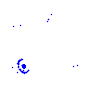
Particle: electron